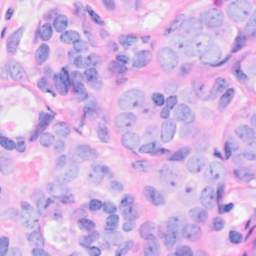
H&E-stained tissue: Breast